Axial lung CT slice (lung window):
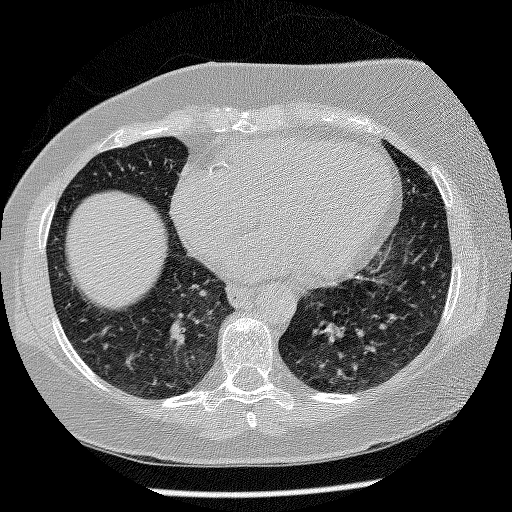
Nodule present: no